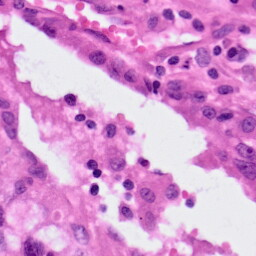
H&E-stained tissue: Lung